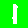
Digit: 1